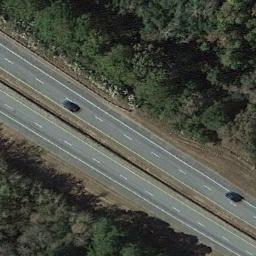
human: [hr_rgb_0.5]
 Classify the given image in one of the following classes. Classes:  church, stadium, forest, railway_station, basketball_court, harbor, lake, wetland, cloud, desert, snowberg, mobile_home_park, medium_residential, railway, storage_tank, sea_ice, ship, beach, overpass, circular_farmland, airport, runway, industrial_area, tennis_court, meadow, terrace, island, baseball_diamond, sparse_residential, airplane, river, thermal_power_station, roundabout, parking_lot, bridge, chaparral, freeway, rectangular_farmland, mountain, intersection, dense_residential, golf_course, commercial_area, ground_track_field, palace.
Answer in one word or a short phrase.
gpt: freeway